Question: After upgrading my web app from .Net 3.5 to .Net4.0, I get a security transparency rules failed.

I've never even heard of this or incorporated it into my project.
Does anyone have any idea what this may be?
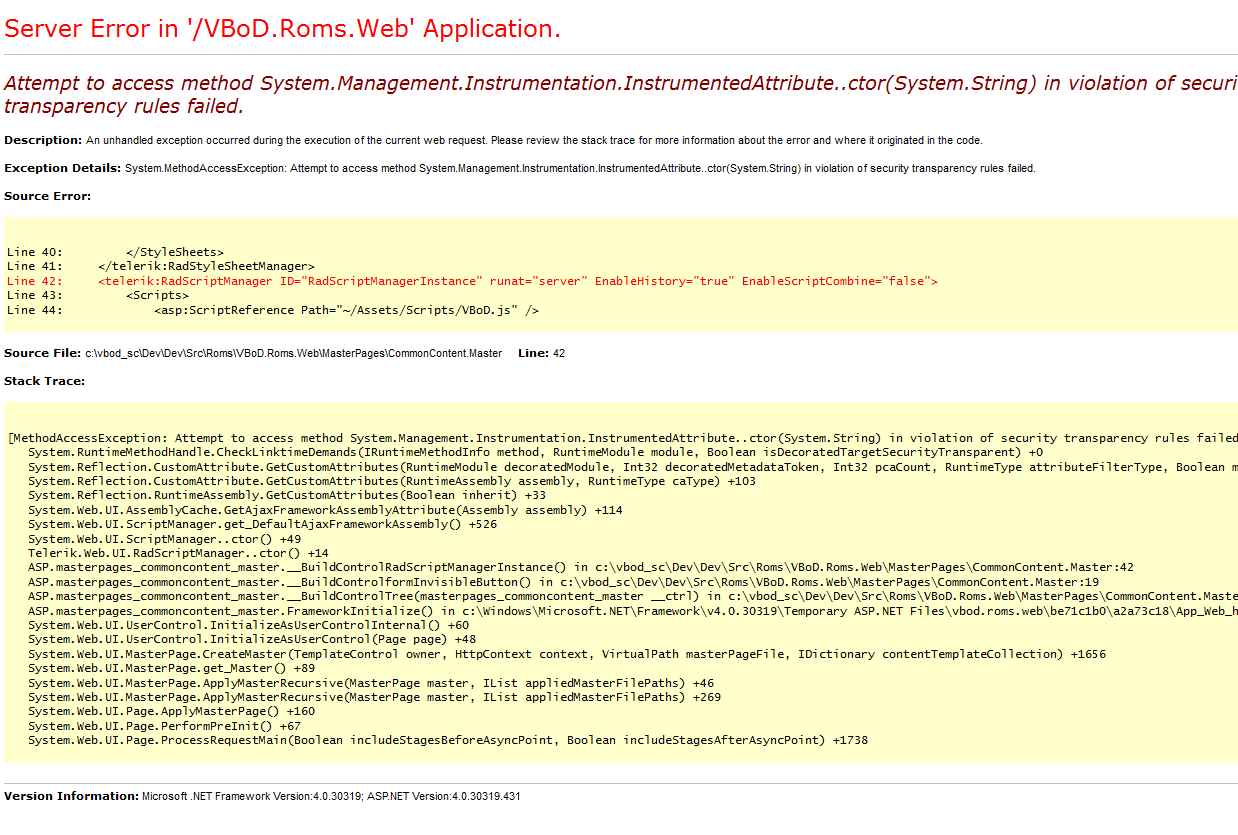
Answer: From Microsoft's knowledge-base <URL>:
>
This problem occurs because when the System.Web.UI.ScriptManager class
is first instantiated it builds a cache of method information for
classes in assemblies already loaded in the application. When it tries
to examine the constructor of the InstrumentedAttribute the exception
is thrown and not handled.
To workaround this issue reliably, instantiate an instance of
ScriptManager at a point during application start up prior to the
first request actually being executed but after the assembly that has
the InstrumentedAttribute has been loaded.For example, in global.asax add some new code to Application_Start:'''
private void Application_Start(HttpApplication application)
{
if (applicationStartupComplete) return;
try
{
object osm = new System.Web.UI.ScriptManager();
}
catch(Exception)
{}
}
'''
---
Additionally, a <URL> from a Microsoft employee:
> We have seen a combination of issues that might cause this:> 1) The
webserver has the trust level set less than "Full" at the machine
web.config (<URL>
installed into the GAC. Set trust level to "Full" in the machine level web.config Install AJAX files into the GACIf refreshing resolves it - it might just be a timing issue loading
the extensions. Probably if you install into the GAC it will resolve
it.